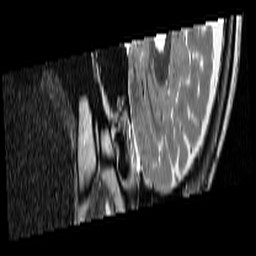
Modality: T2w
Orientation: sagittal
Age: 35
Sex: female
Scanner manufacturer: siemens
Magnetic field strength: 3 T
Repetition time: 7 s
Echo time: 0.085 s